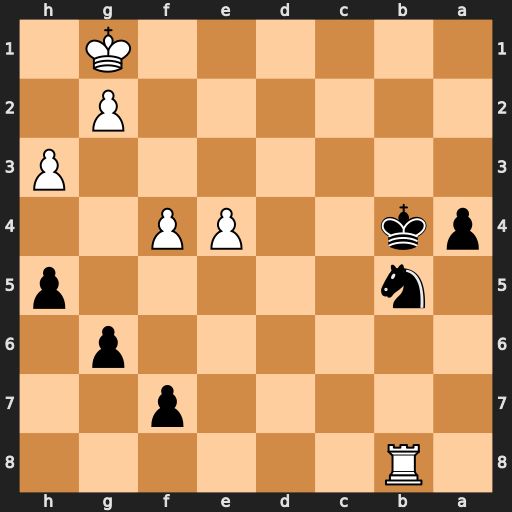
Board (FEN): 1R6/5p2/6p1/1n5p/pk2PP2/7P/6P1/6K1
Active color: b
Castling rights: -
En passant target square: -
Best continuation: a3 Ra8 Nc3